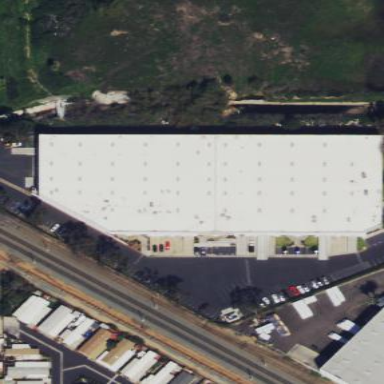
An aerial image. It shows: Industrial building.